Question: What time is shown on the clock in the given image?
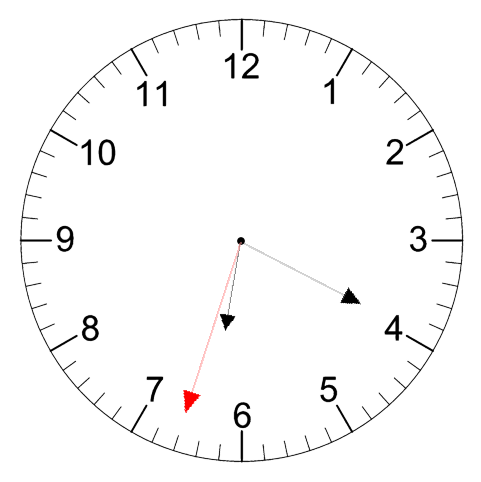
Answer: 06:19:33